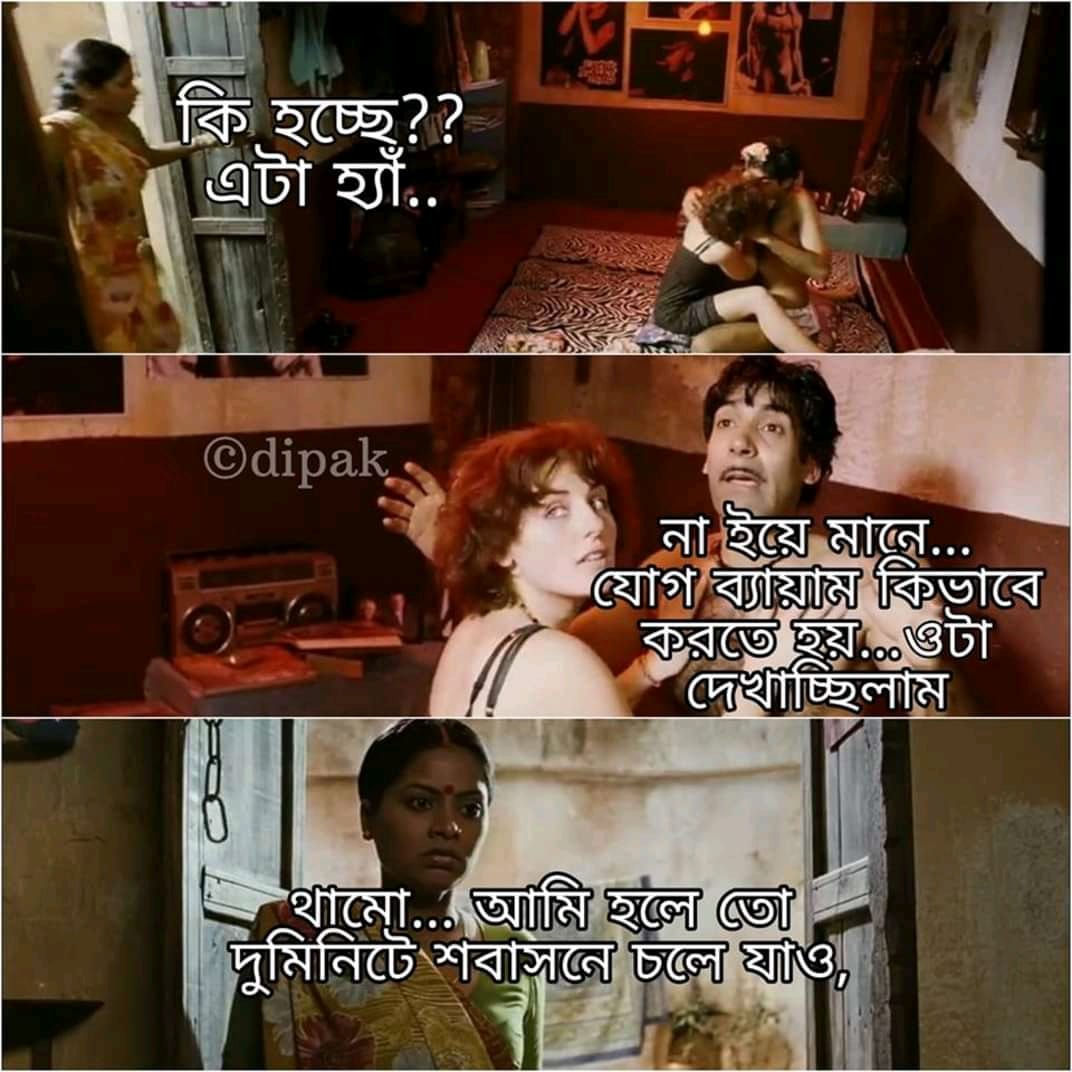
Caption: কি হচ্ছে ?? এটা হ্যাঁ...  না ইয়ে মানে... যোগ ব্যায়াম কিভাবে করতে হয়... ওটা দেখাচ্ছিলাম    থামো... আমি হলে তো দুমিনিট শবাসনে চলে যাও,
Label: non-hate